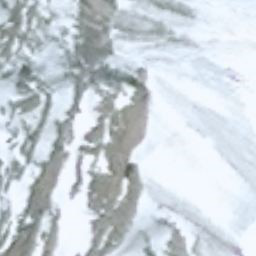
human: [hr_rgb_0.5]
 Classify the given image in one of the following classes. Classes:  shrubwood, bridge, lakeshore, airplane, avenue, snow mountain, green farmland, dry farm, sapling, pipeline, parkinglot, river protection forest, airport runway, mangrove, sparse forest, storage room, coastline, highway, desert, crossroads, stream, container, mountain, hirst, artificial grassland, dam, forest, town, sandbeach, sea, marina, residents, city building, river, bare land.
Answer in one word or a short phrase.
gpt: snow mountain